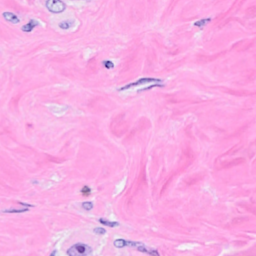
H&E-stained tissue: Breast